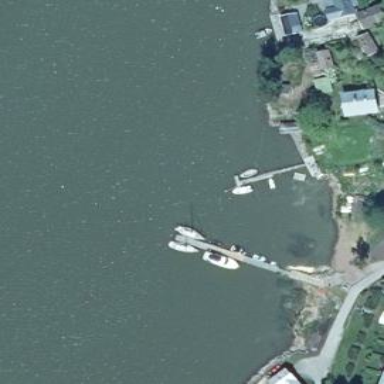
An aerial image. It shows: Man-made pier.